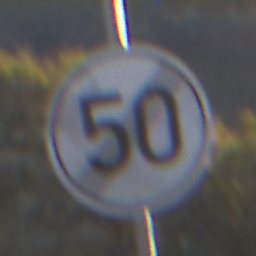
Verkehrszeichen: EndeGeschwindigkeit50
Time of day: SunriseSunset
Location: Outdoor (Nature)
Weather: PartlyCloudy
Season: NotSpecified
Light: Natural